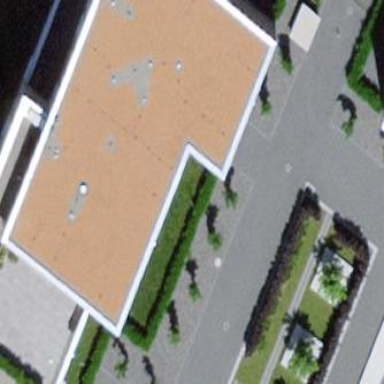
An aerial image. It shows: Building with apartments and flat roof.